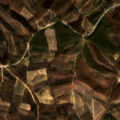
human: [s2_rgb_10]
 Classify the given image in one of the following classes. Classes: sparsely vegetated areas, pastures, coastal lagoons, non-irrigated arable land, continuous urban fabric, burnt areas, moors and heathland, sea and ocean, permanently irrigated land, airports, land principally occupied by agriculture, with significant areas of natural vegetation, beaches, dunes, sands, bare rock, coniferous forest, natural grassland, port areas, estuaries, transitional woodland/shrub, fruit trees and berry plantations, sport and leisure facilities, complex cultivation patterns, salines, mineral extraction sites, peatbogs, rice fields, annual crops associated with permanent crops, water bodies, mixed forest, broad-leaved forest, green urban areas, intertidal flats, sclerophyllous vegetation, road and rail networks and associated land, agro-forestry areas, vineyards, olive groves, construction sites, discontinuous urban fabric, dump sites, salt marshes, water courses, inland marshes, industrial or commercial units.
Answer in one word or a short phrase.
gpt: broad-leaved forest, transitional woodland/shrub